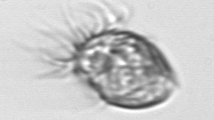
Label: Strombidium_morphotype1